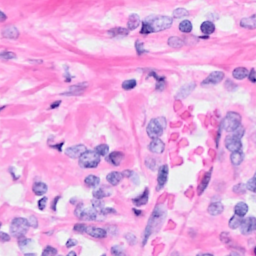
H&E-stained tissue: Breast